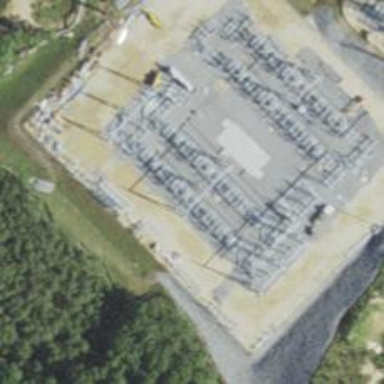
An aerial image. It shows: Switch for power supply.